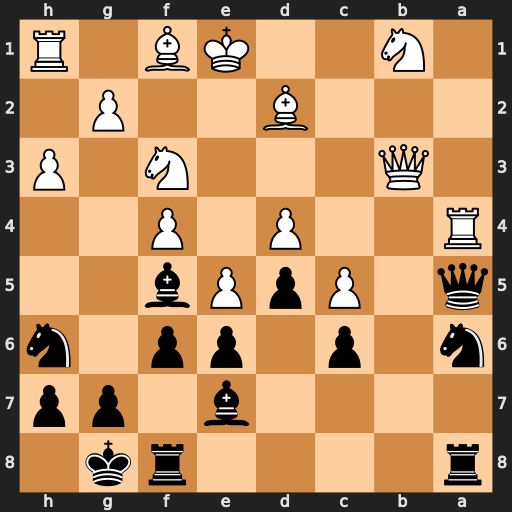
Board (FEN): r4rk1/4b1pp/n1p1pp1n/q1PpPb2/R2P1P2/1Q3N1P/3B2P1/1N2KB1R
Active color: b
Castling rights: K
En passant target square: -
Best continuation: Nxc5 Rxa5 Nxb3 Rxa8 Rxa8